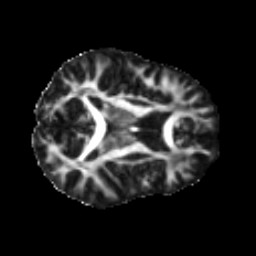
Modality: FA
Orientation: axial
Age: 23
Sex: female
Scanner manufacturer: ge
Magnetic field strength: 3 T
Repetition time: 7.8 s
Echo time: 0.0606 s